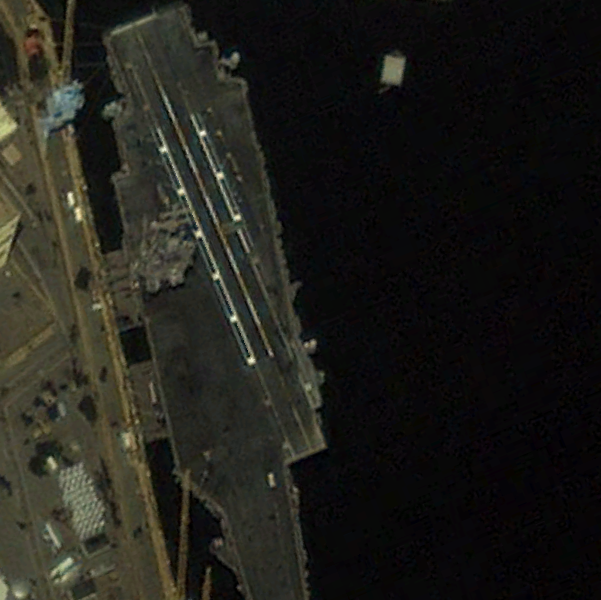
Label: aircraft_carrier